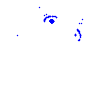
Particle: electron